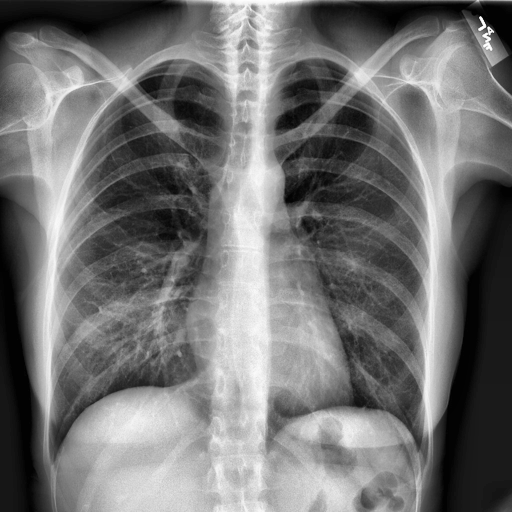
Finding: NORMAL